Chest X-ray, PA view. Patient: 62 years old, sex M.
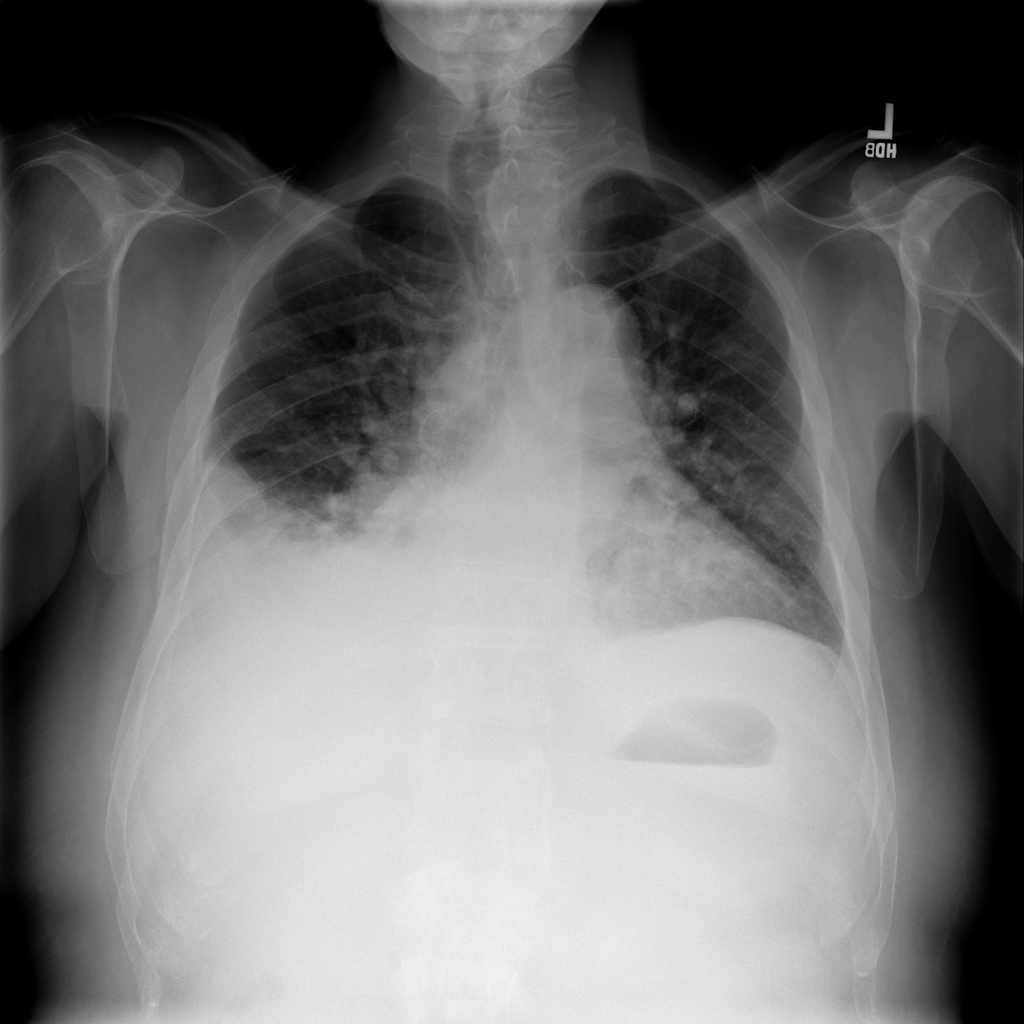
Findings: Effusion, Pleural_Thickening